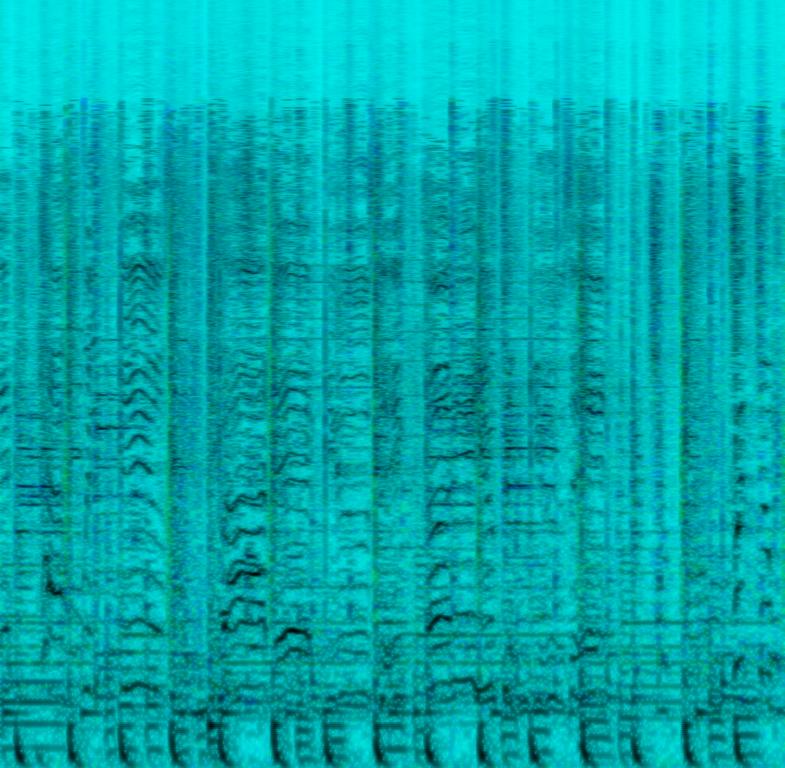
This is a funky disco song. A song like this would be suitable for an eighties themed dance party. It has a groovy bassline, upbeat rhythmic percussion, and vibrant brass motifs. The singer sounds charming and energetic. The background singers are soulful and sharp on the beat with their vocals - they sing their notes almost in staccato, so that they can stay close to the beat and keep the song feeling groovy.